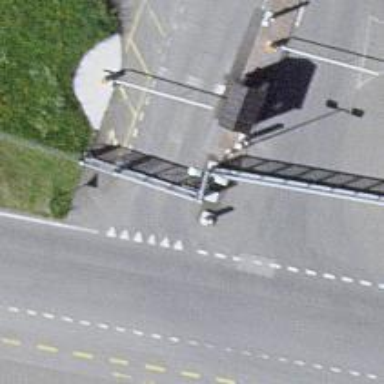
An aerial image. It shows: Gate.